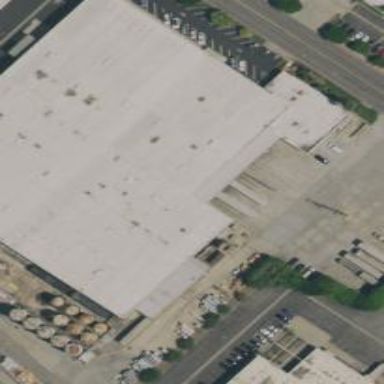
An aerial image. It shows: Factory building.